Interaction volume radius: 10 \u00c5
Interaction volume height: 30 \u00c5
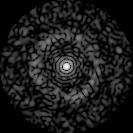
Disorder parameter: 0.8419